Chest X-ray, AP view. Patient: 57 years old, sex M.
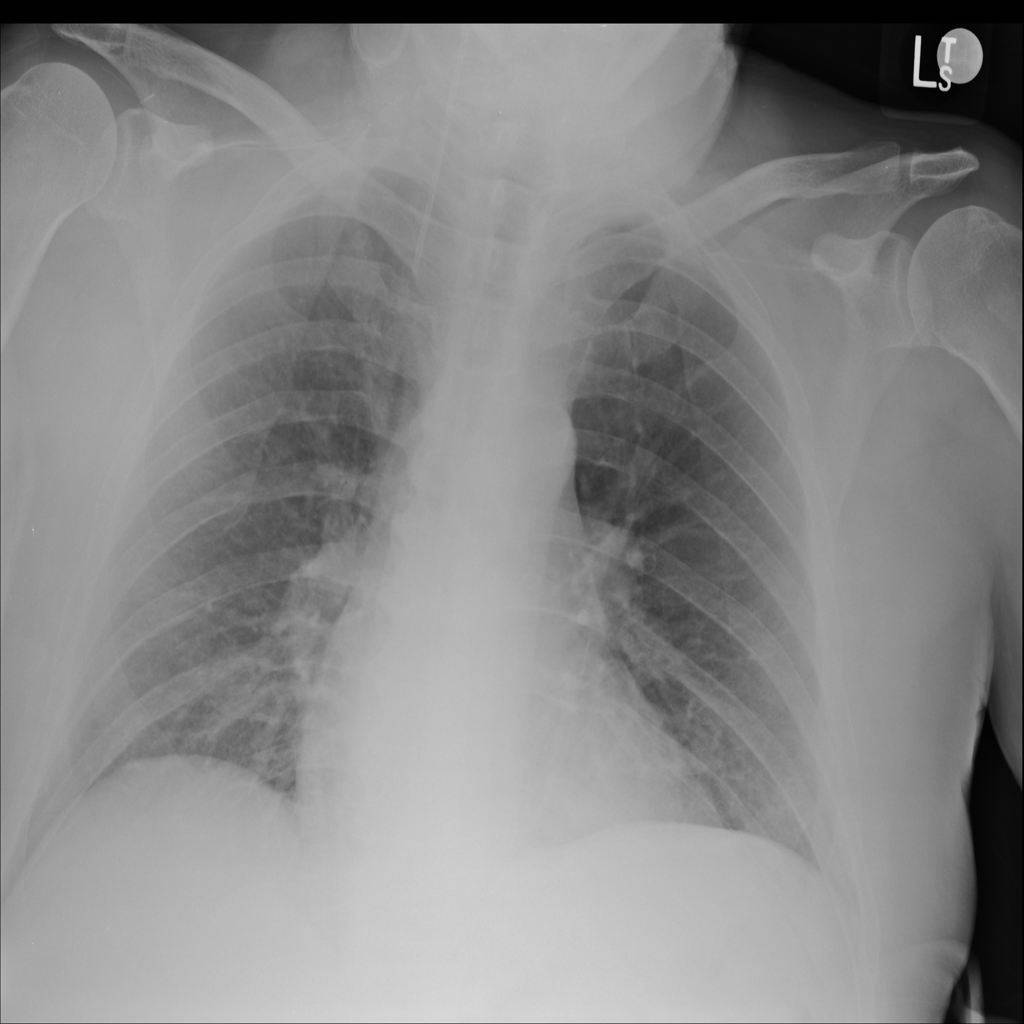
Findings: No Finding